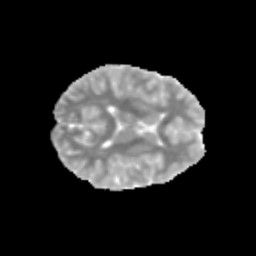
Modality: MD
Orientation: axial
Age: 10
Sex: female
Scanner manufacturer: siemens
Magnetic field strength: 3 T
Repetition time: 3.8 s
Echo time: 0.07 s